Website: crate-barrel
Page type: customer-info-address
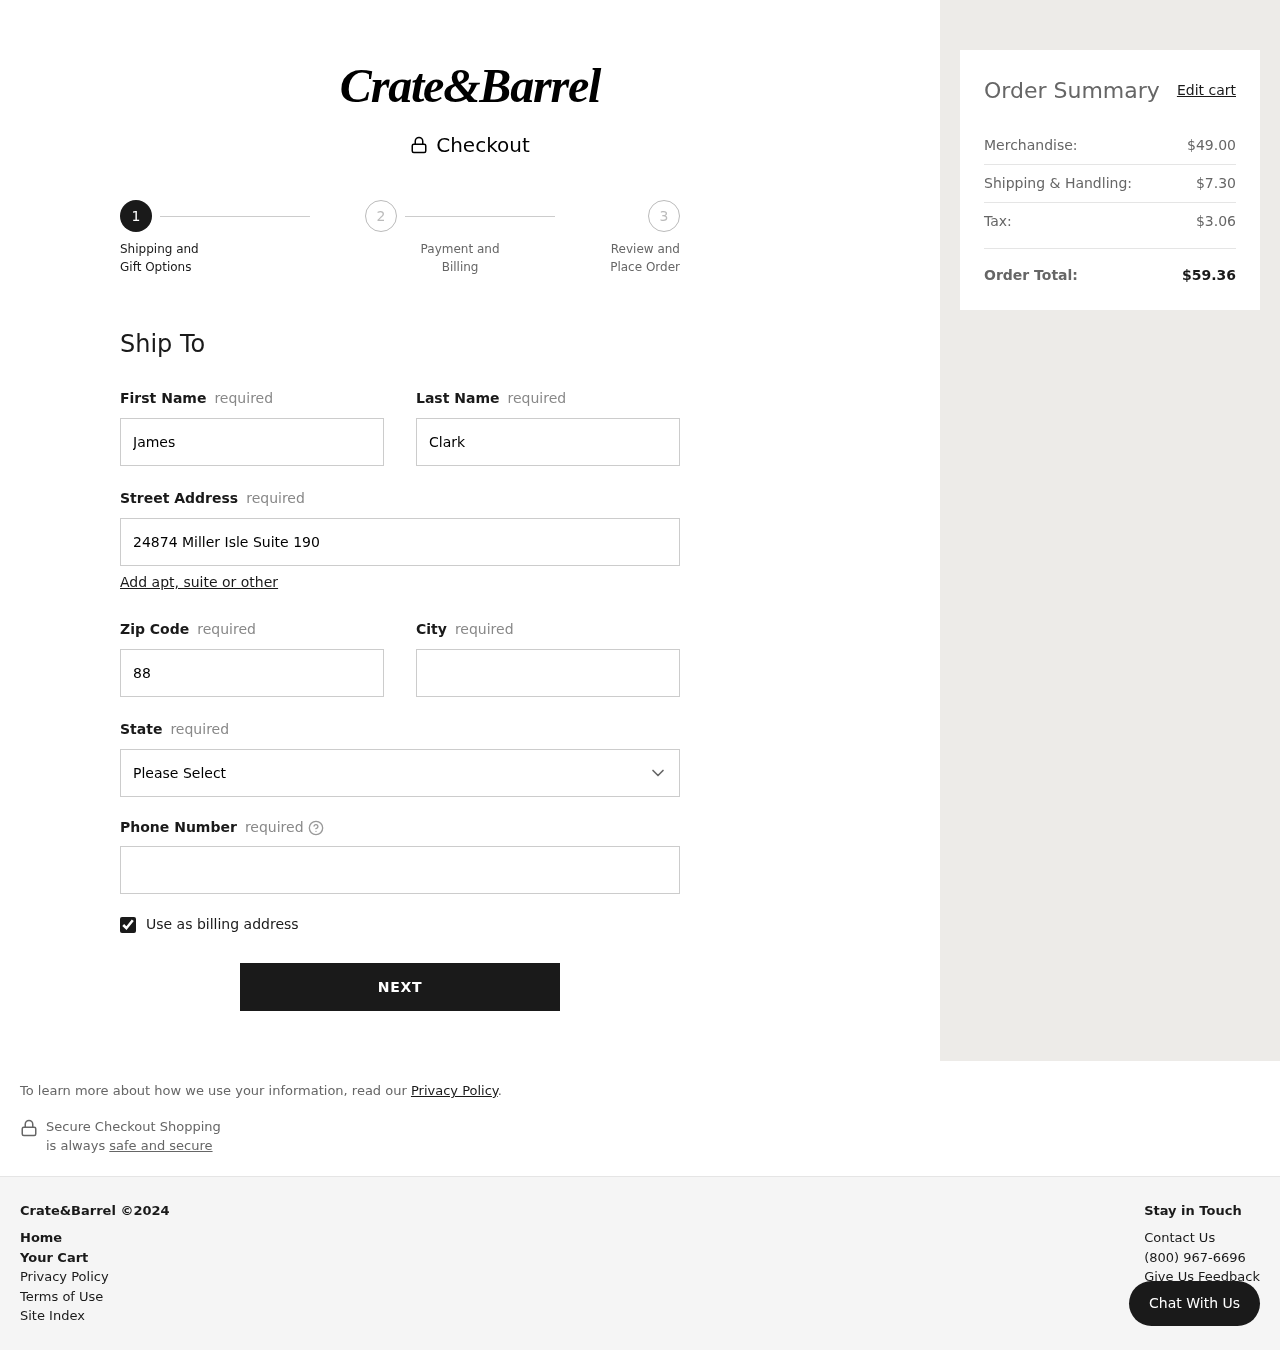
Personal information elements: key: PII_CITY
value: West Dominique
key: PII_FIRSTNAME
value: James
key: PII_LASTNAME
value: Clark
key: PII_PHONE
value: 2222856475
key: PII_POSTCODE
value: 88583
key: PII_STATE
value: Connecticut
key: PII_STREET
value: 24874 Miller Isle Suite 190
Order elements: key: ORDER_SUBTOTAL
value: $49.00
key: ORDER_SHIPPING_COST
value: $7.30
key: ORDER_TAX
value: $3.06
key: ORDER_TOTAL
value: $59.36